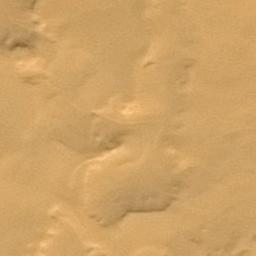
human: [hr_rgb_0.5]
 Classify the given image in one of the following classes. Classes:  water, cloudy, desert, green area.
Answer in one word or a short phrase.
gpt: desert